Question: During writing a custom control, while trying to implement the default 'BorderWidth' property correctly, I seem to have stumbled upon a bug in the painting behaviour when scroll bars are shown: the spaces between the scroll bars and the control's extent are not painted.
To reproduce the bug, implement the following 'OnCreate' handler for the main form of a new project:
'''
procedure TForm1.FormCreate(Sender: TObject);
begin
AutoScroll := True;
BorderWidth := 20;
SetBounds(10, 10, 200, 200);
with TGroupBox.Create(Self) do
begin
SetBounds(300, 300, 50, 50);
Parent := Self;
end;
end;
'''
The results for D7 and XE2:

It seems that this is fixed at last in Delphi XE2. Likely, this bug would reside in 'TWinControl.WMNCPaint', but looking at 'Controls.pas', I cannot find any significant differences in the implementation between D7 and XE2.
I would like to get answers on:
- -
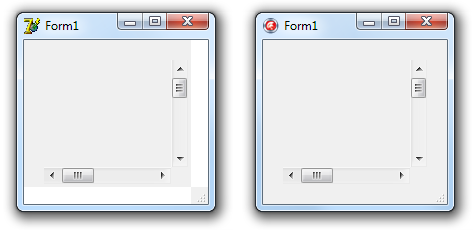
Answer: ### From which Delphi version fixed?
The <URL> seems related, but from the comments I understand the bug in question does not exist in D2007.
Verification from the community here is more needed though.
### How to fix for versions < D2007?
Override the 'WM_NCPAINT' message handler:
'''
private
procedure WMNCPaint(var Message: TWMNCPaint); message WM_NCPAINT;
procedure TForm1.WMNCPaint(var Message: TWMNCPaint);
{$IF CompilerVersion < 19}
var
DC: HDC;
WindowStyle: Longint;
TotalBorderWidth: Integer;
{$IFEND}
begin
{$IF CompilerVersion < 19}
DC := GetWindowDC(Handle);
try
WindowStyle := GetWindowLong(Handle, GWL_STYLE);
if WindowStyle and WS_VSCROLL <> 0 then
TotalBorderWidth := (Width - ClientWidth - GetSystemMetrics(SM_CXVSCROLL)) div 2
else
TotalBorderWidth := (Width - ClientWidth) div 2;
if WindowStyle and WS_HSCROLL <> 0 then
FillRect(DC, Rect(0, Height - TotalBorderWidth, Width, Height), Brush.Handle);
if WindowStyle and WS_VSCROLL <> 0 then
FillRect(DC, Rect(Width - TotalBorderWidth, 0, Width, Height), Brush.Handle);
finally
ReleaseDC(Handle, DC);
end;
{$IFEND}
inherited;
end;
'''
The two drawn rects are intentionally too large, giving better results at resizing.